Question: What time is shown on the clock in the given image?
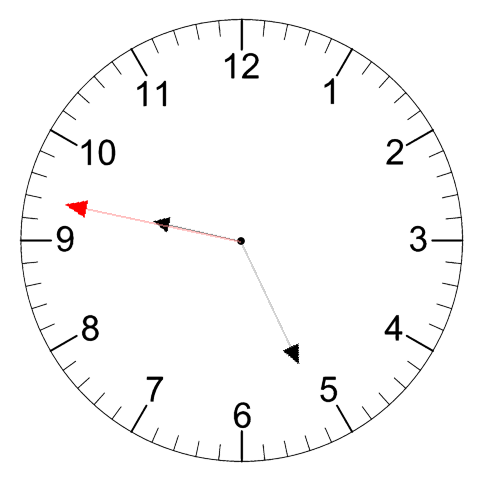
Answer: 09:25:47